Question: I would like to detect collisions between shapes dynamically drawn on a canvas (SurfaceView) for an Android game.
I can easily use intersect method of Rect or RectF objects but the result is not very good (see picture below where I have a "false" detection).

I don't want to use Bitmap so it's impossible to use the "pixel perfect" method.
Do you know a way to do this for circle, rect, triangle and other basic shapes intersection ?
Thx for help ;)
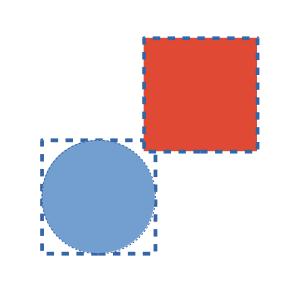
Answer: For a good collision detection you have to create your own models behind. In those models you specify the conditions that two objects colide.
For example, a circle is described by the center position and by the radius. A square is described by the left down corner and by the edge length.
You don' t have to describe all possible poligons, you can use the so called bounding boxes, meaning that, for a complex random poligon you can use a square or whathever shape fits it best(also you can use multiple shapes for a single object).
After you have the objects in mind you compute the condition that each one of them will colide with all other shapes including itself.
In your example The sphere and the square colides if the distance between any corner of the square is greater than the circle's radius.
Here you can read more <URL>
This problem can get very complex, keep it simple if you want something simple.